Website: apple
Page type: address-validator
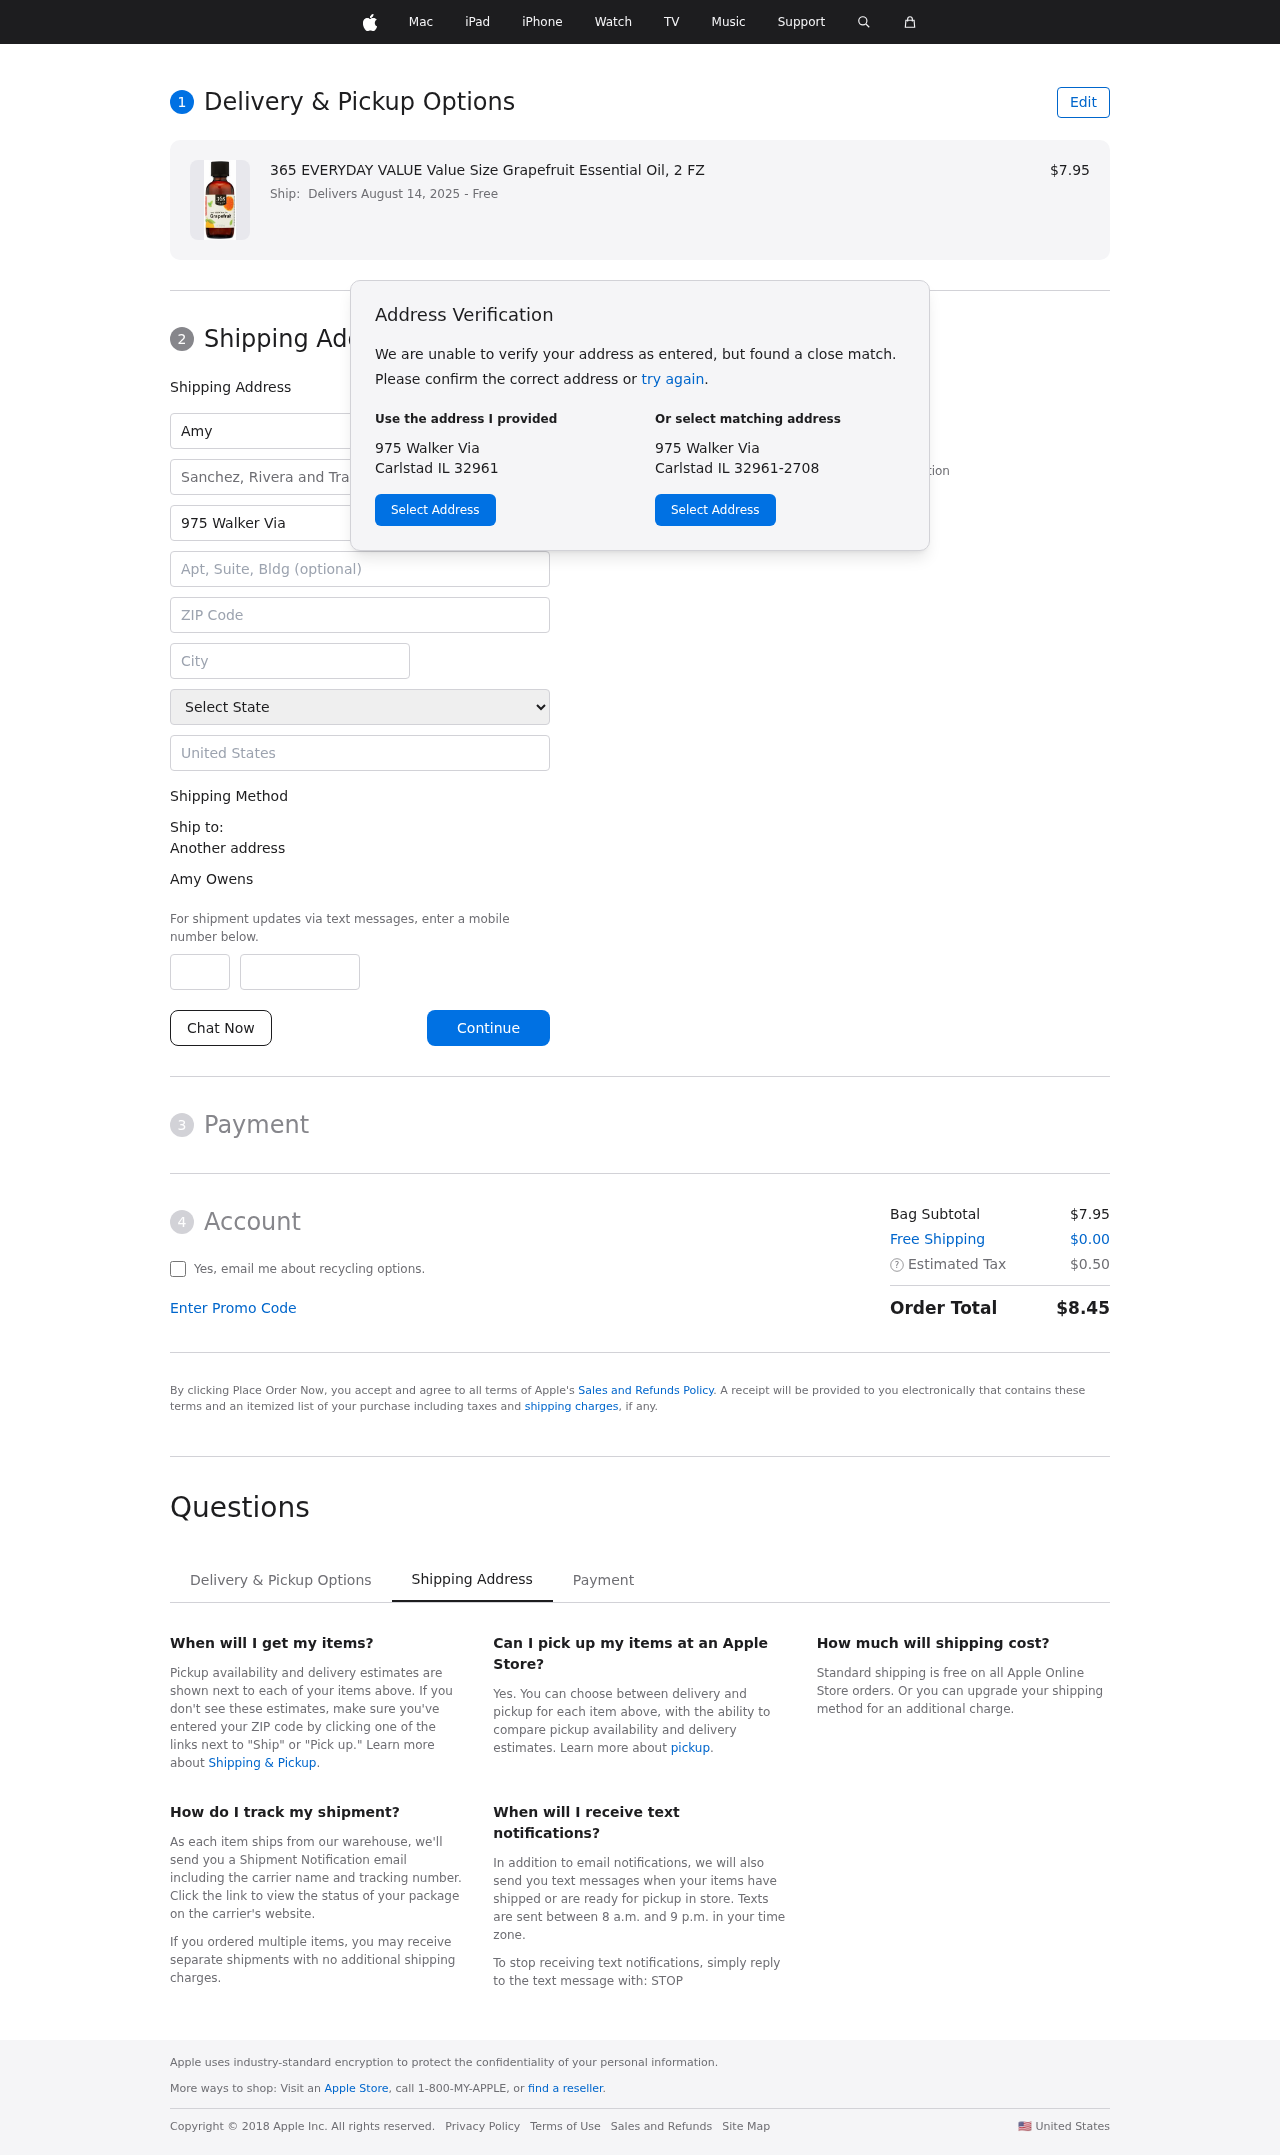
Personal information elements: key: PII_CITY
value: Carlstad
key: PII_COMPANY
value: Sanchez, Rivera and Tran
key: PII_COUNTRY
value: United States
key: PII_FIRSTNAME
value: Amy
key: PII_FULLNAME
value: Amy Owens
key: PII_LASTNAME
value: Owens
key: PII_PHONE_AREA
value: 554
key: PII_PHONE_SUFFIX
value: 4089
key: PII_POSTCODE
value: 32961
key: PII_STATE
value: Illinois
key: PII_STREET
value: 975 Walker Via
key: PII_CITY_STATE_ZIP
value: Carlstad IL 32961
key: PII_STATE_ABBR
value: IL
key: PII_POSTCODE_FULL
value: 32961
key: PII_POSTCODE_NUMERIC
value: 32961
Product elements: key: PRODUCT1_NAME
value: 365 EVERYDAY VALUE Value Size Grapefruit Essential Oil, 2 FZ
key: PRODUCT1_PRICE
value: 7.95
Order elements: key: ORDER_DELIVERY_DATE
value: Delivers August 14, 2025
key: ORDER_SUBTOTAL
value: $7.95
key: ORDER_SHIPPING_COST
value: $0.00
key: ORDER_TAX
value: $0.50
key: ORDER_TOTAL
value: $8.45